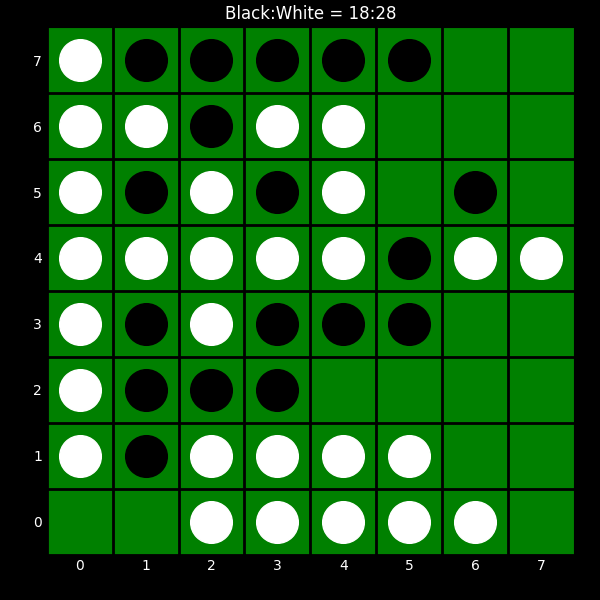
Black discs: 18
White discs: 28